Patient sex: F
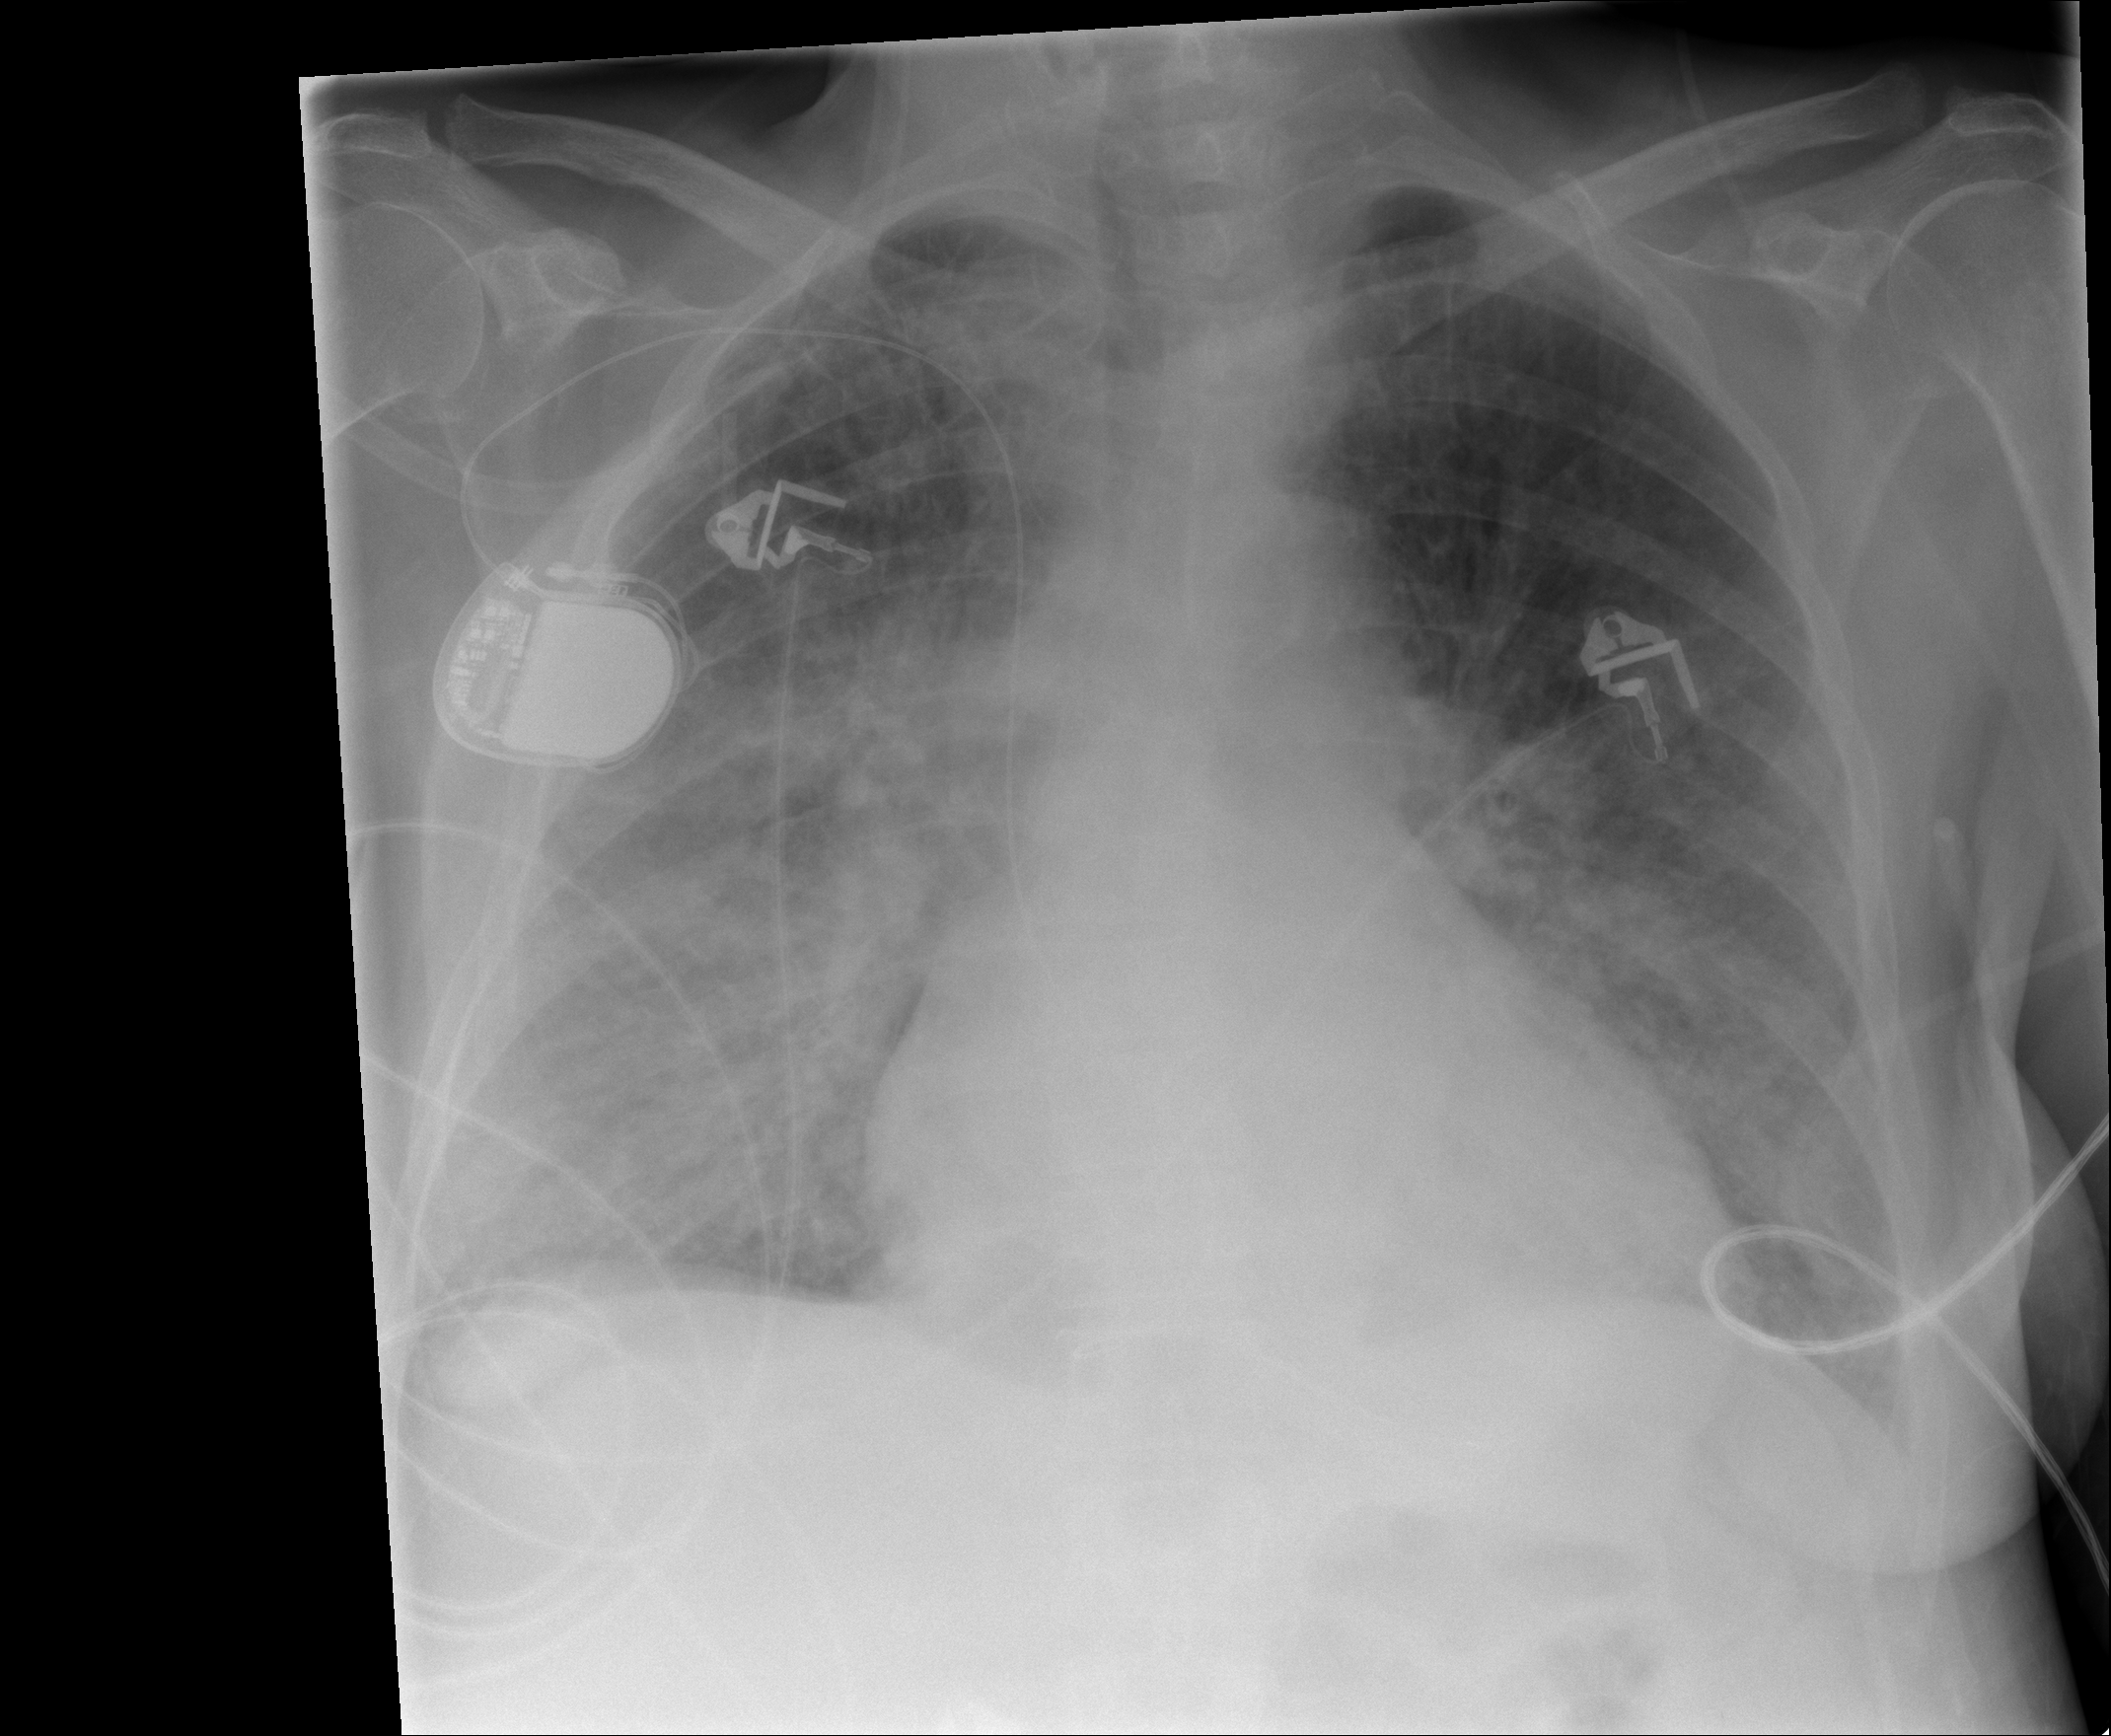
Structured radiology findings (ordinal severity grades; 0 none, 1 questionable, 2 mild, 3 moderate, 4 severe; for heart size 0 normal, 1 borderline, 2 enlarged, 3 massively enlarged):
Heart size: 0
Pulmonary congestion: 3
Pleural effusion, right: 0
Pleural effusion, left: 0
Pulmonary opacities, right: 2
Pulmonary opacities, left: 2
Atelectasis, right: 3
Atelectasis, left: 2